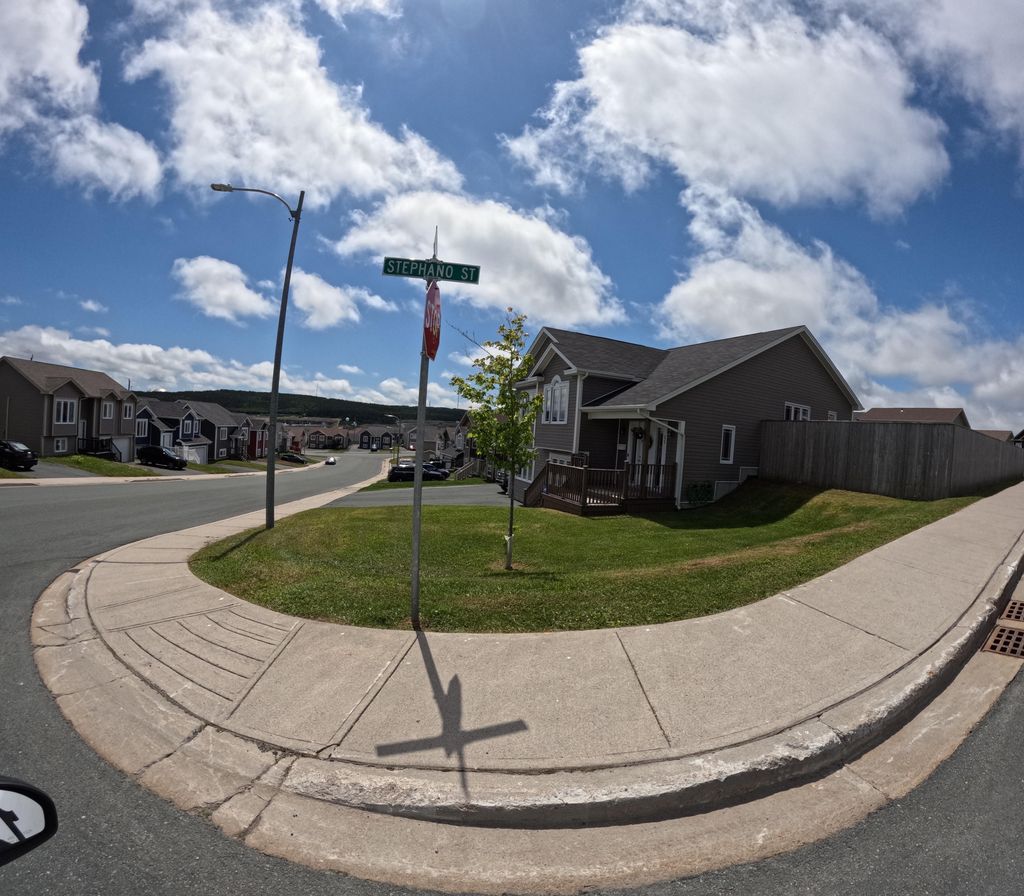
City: st_johns